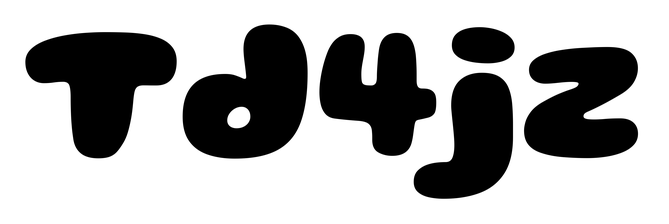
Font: Gluten_Black